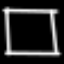
Label: square